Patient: sex F, age 58
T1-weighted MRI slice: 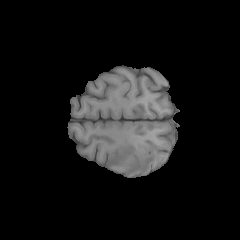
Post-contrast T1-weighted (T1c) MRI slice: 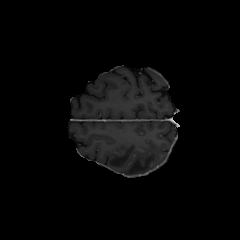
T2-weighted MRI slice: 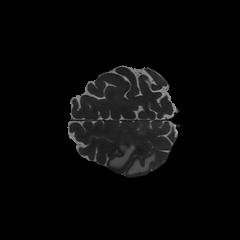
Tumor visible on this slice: yes
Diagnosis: Glioblastoma, IDH-wildtype
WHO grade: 4